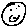
Label: smiley face